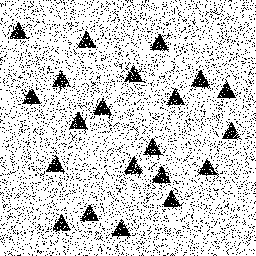
Squares: 0
Triangles: 21
Stars: 0
Total shapes: 21